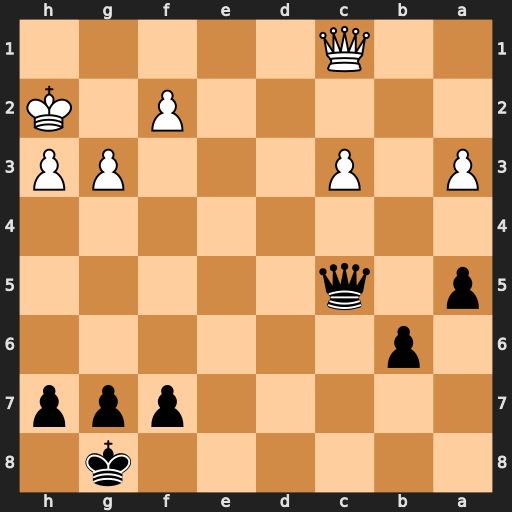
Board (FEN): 6k1/5ppp/1p6/p1q5/8/P1P3PP/5P1K/2Q5
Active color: b
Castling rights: -
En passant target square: -
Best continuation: Qxf2+